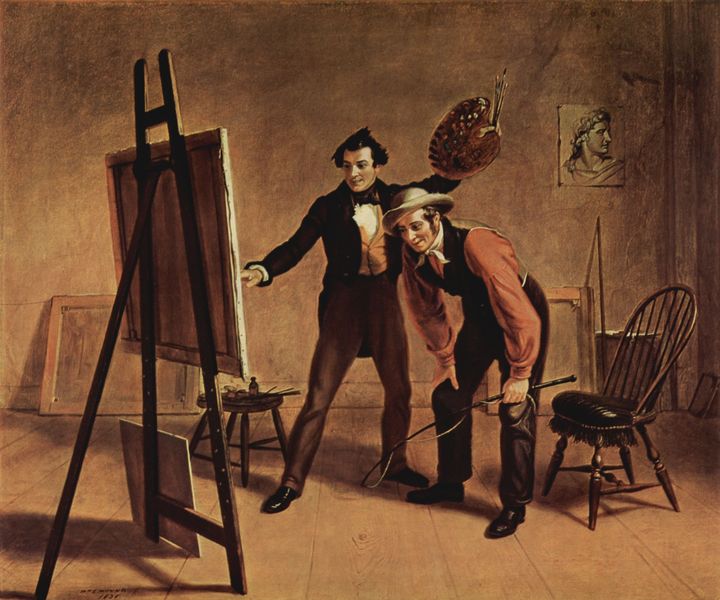
Titel: Der Triumph des Malers
Künstler: William Sidney Mount
Standort: Philadelphia (Pennsylvania)
Institution: Pennsylvania Academie of the Fine Arts
Schlagwörter: dunkel, gemälde, hand, mann, schatten, menschen, braun, hell, holz, hut, licht, männer, raum, schwarz, stuhl, weiss, zeichnung, zimmer, rot, malerei, anzug, flasche, hemd, hose, jacke, wand, arm, kragen, rahmen, bild, innenraum, portrait, porträt, schauen, signatur, öl, boden, mantel, realismus, sessel, england, locken, genre, reiter, stilleben, bilder, modell, schuhe, farben, dielen, grisaille, hocker, schemel, romantik, ölgemälde, kaiser, frack, holzboden, zeigefinger, poet, atelier, maler, staffelei, gestell, ölfarben, zeigen, aufstützen, fliege, weste, freude, künstler, schriftsteller, angel, kutscher, peitsche, leinwand, schuh, kunst, malen, palette, pinsel, lustig, biedermeier, selbstportrait, werkstatt, kunde, stafflei, leinwände, klassik, objekt, lol, glück, gedrechselt, angler, pallette, caesar, begeisterung, atelierszene, julius, wenig, cesar, hogarth, mönner, stafette, beschwinglich, 1780, weiss#, gertt